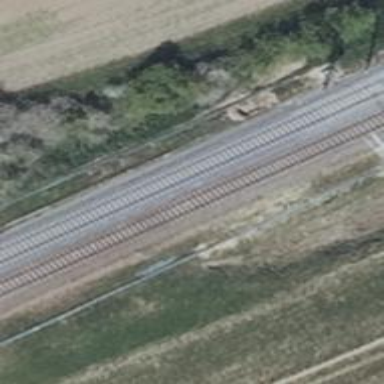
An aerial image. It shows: Railway track.